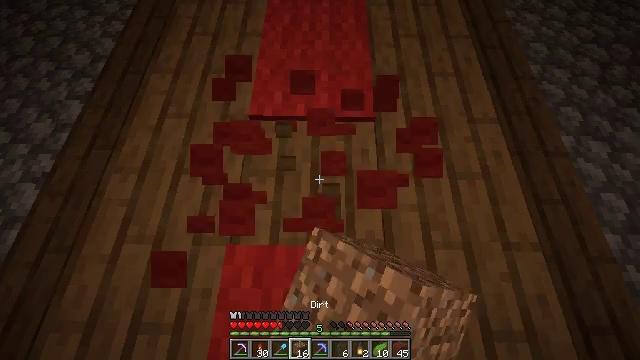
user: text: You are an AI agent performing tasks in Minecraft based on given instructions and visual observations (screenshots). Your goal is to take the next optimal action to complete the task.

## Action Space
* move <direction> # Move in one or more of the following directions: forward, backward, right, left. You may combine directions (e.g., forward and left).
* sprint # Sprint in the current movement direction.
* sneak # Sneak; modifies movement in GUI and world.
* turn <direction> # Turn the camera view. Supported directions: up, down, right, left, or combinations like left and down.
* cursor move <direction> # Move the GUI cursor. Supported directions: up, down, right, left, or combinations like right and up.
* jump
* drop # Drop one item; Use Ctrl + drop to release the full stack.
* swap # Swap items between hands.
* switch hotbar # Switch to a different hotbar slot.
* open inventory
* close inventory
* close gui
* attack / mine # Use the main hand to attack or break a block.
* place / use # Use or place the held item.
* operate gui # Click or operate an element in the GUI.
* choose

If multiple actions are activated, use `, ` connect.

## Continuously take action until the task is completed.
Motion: motion action
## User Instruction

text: Break the red carpet to collect it.
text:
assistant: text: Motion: attack / mine